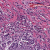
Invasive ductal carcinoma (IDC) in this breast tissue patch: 1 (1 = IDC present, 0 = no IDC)